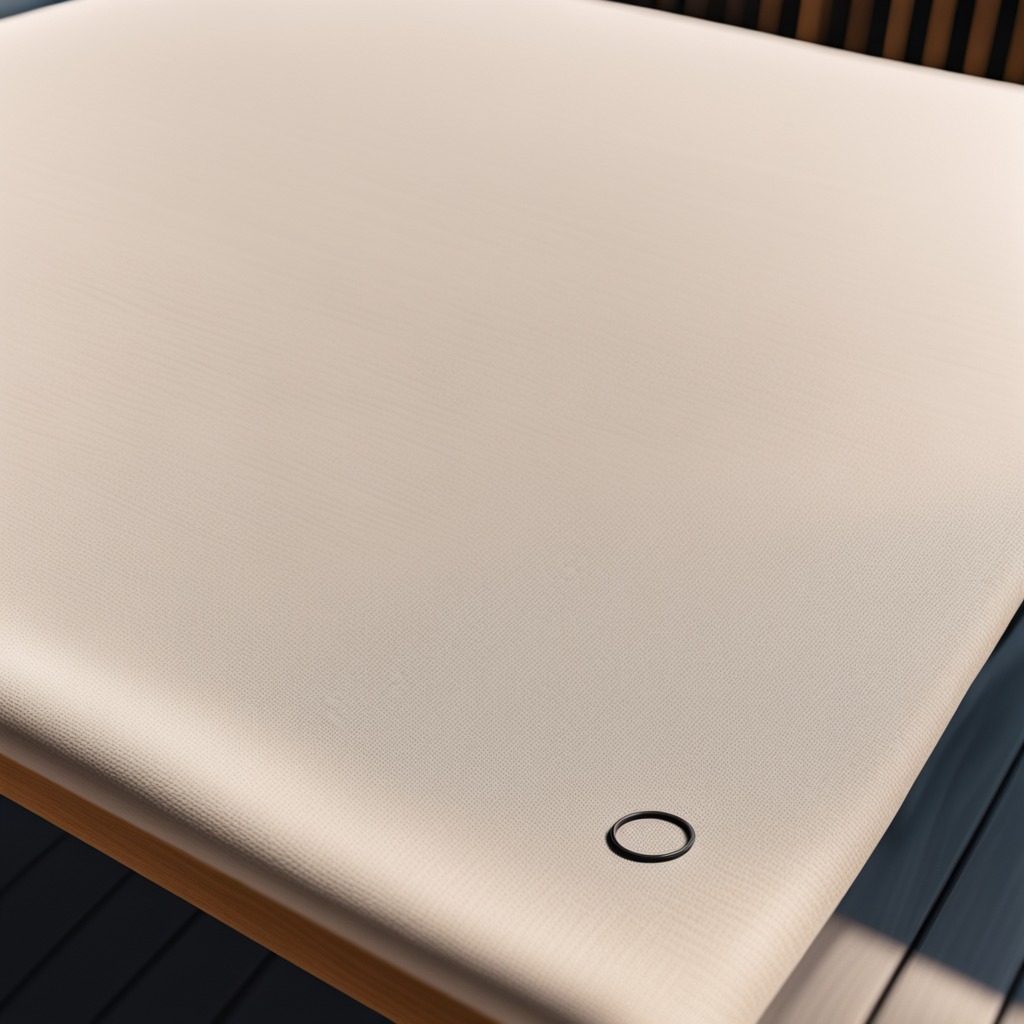
A rubber O-ring lying on the wooden table in an outdoor workshop during daytime bright natural light soft shadows worn but beneath the cloth